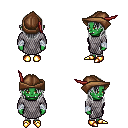
a pixel art fantasy rpg character, female body template, orc, green skin, chain mail, white pants, gray long hairstyle, leather cap, white cloth bandages, gold boots, four views (front, back, left, right), 2x2 character sprite sheet, small pixel art, hard edges, no anti-aliasing